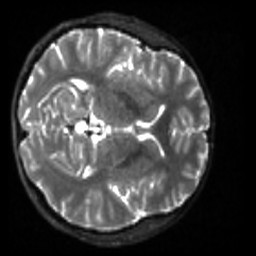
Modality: sbref
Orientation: axial
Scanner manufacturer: siemens
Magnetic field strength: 3 T
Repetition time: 4 s
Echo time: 0.0594 s